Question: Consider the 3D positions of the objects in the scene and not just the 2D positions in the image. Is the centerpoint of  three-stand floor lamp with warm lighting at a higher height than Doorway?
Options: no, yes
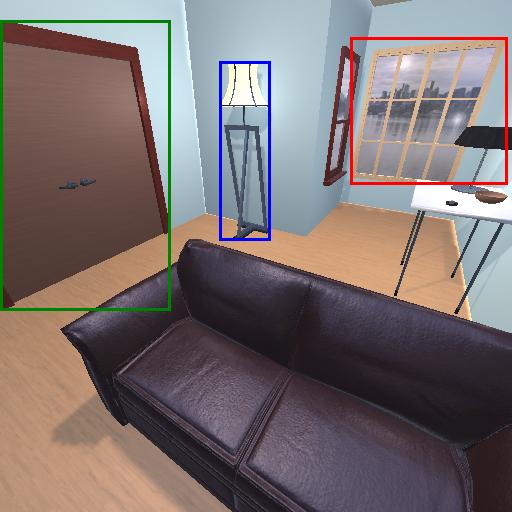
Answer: no